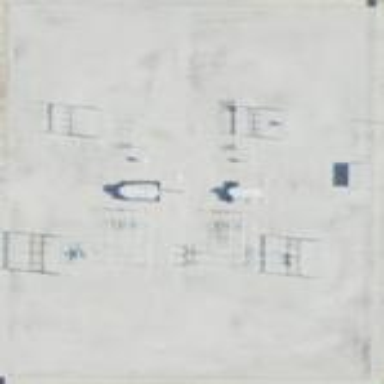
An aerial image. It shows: Transmission substation.